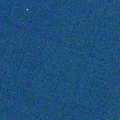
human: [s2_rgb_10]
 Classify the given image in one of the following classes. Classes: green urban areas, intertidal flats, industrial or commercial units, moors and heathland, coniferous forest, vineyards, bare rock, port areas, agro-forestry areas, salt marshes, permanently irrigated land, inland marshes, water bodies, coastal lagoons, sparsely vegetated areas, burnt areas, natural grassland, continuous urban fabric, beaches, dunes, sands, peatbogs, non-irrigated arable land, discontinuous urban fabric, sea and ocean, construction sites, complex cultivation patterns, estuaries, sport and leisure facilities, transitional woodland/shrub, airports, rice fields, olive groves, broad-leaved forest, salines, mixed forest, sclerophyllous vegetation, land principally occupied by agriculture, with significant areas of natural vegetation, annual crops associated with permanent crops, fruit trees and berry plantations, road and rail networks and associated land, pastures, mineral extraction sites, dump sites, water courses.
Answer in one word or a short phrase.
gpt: sea and ocean